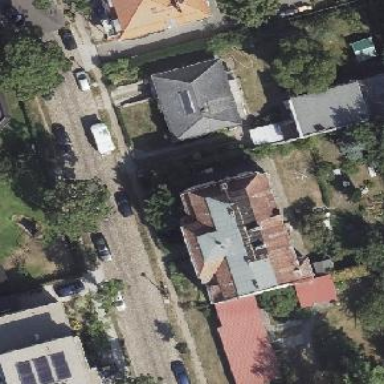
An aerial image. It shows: Apartments building with gambrel-shaped roof.